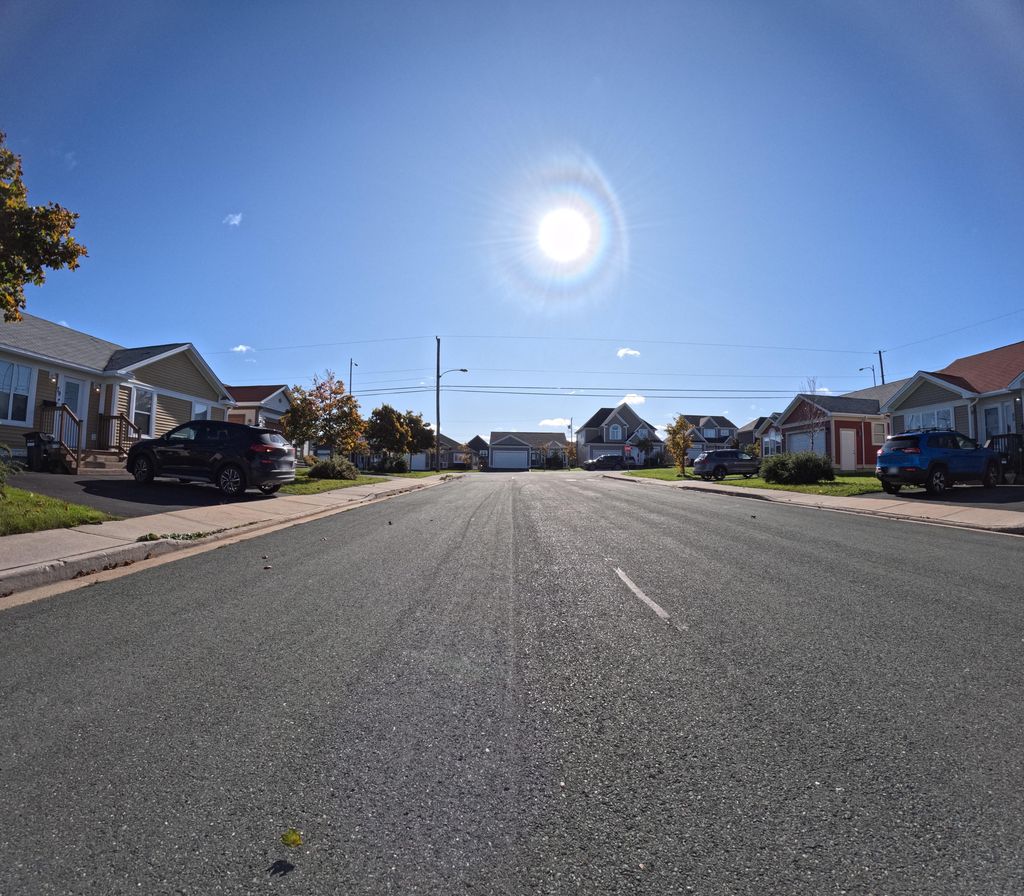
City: st_johns